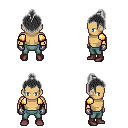
a pixel art fantasy rpg character, male body template, human, tanned skin, gold arm armor, teal pants, gray short topknot hairstyle, metal gloves, maroon shoes, four views (front, back, left, right), 2x2 character sprite sheet, small pixel art, hard edges, no anti-aliasing